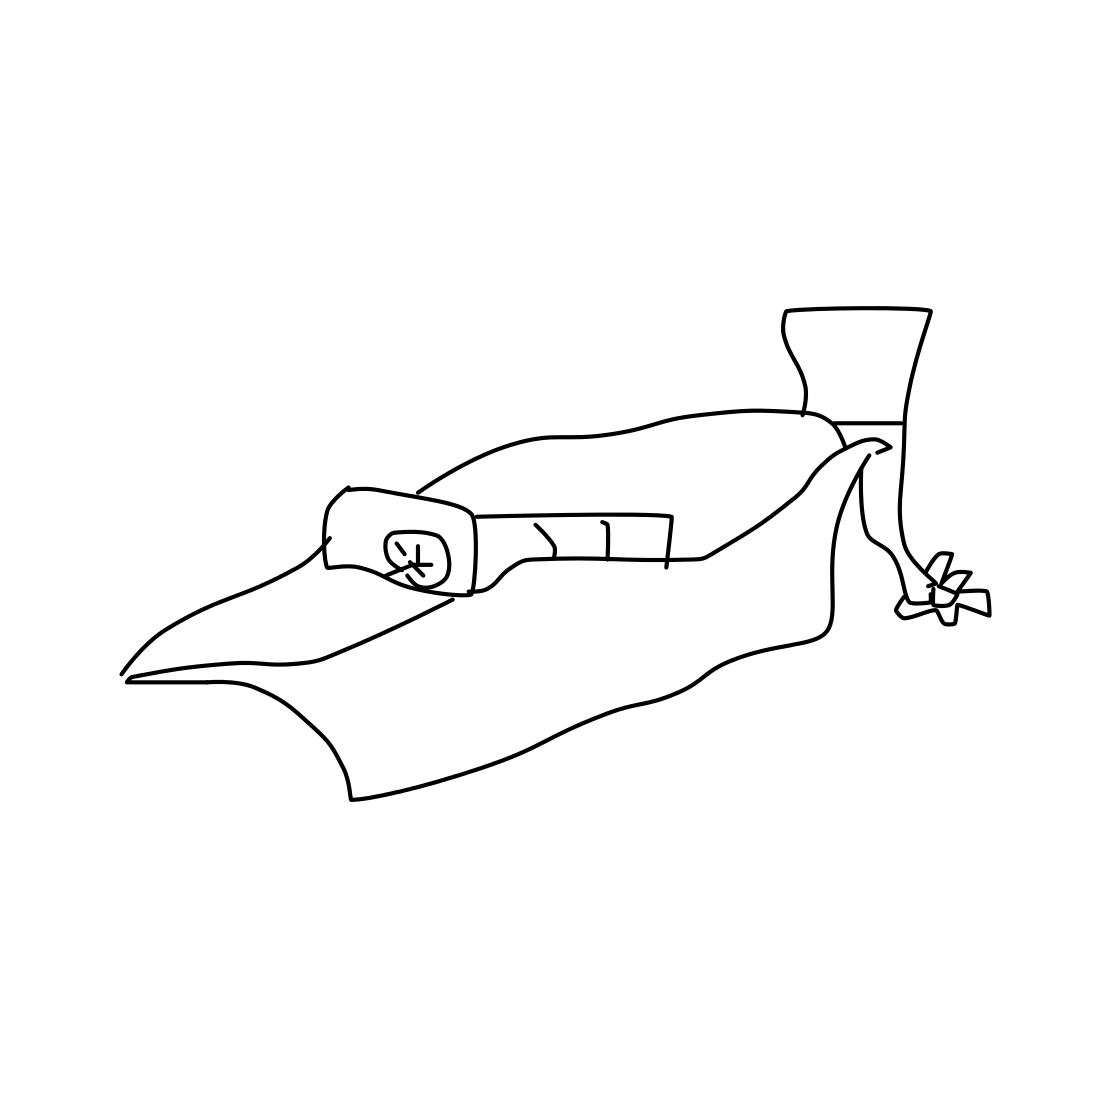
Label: speed-boat